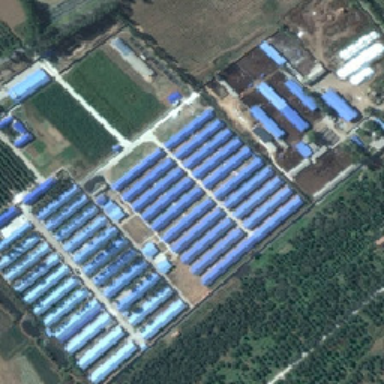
Industrial houses are very clean .